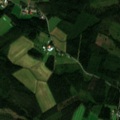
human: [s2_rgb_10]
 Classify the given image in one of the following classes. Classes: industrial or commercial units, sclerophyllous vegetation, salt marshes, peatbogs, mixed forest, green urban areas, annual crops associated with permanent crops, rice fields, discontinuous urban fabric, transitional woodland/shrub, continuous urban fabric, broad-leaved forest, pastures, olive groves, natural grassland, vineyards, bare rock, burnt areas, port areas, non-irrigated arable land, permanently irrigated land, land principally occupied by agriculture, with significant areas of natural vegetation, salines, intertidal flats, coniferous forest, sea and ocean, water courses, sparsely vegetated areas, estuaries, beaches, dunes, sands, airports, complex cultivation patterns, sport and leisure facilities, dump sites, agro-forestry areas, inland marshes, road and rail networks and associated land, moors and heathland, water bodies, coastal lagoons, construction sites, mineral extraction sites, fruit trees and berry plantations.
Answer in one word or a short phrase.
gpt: non-irrigated arable land, land principally occupied by agriculture, with significant areas of natural vegetation, broad-leaved forest, coniferous forest, mixed forest